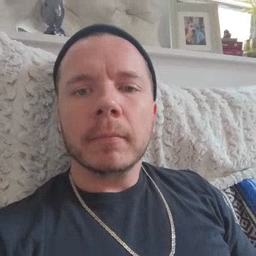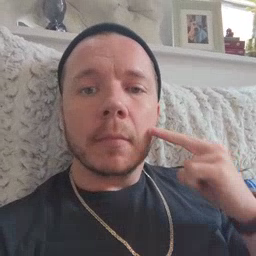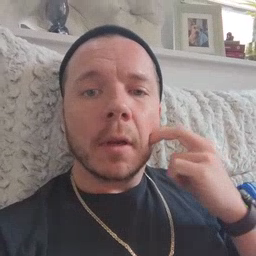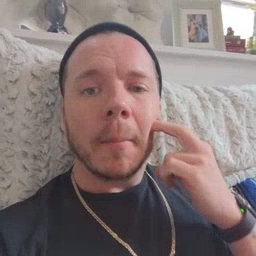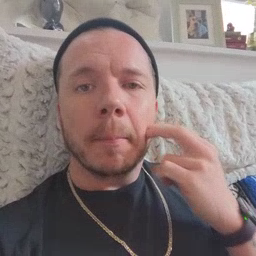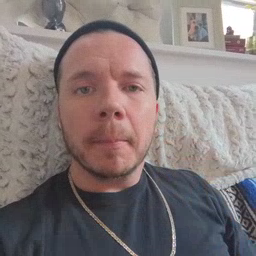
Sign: gum